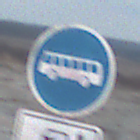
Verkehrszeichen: Busssonderstreifen
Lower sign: MehrspurigeFahrzeugeFrei11
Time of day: SunriseSunset
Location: Outdoor (Beach)
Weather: PartlyCloudy
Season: NotSpecified
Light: Natural